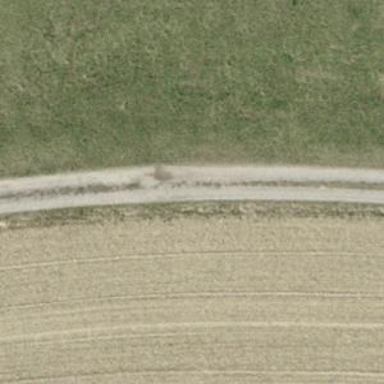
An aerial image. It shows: Track with compacted grade2 surface.